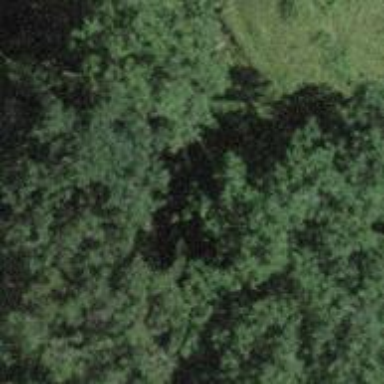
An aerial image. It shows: Row of trees in natural setting.